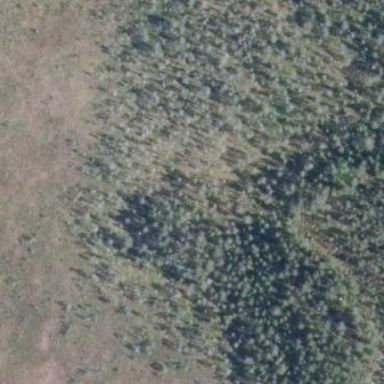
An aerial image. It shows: Woodland consisting mainly of needle-leaved trees.